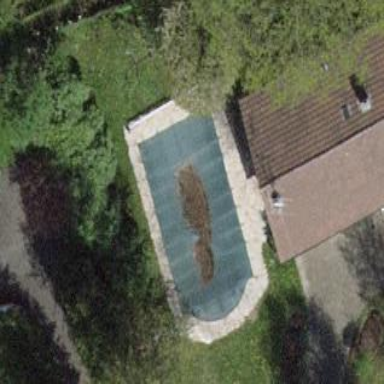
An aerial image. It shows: Swimming pool located in leisure land.